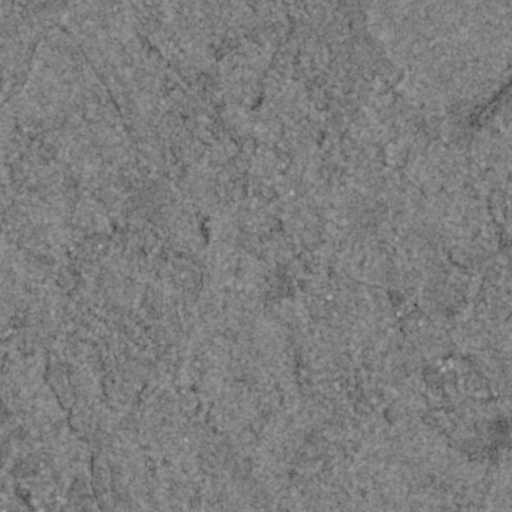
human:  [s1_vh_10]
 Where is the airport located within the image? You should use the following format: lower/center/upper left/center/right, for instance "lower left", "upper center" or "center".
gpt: The airport is located in the upper right of the image.
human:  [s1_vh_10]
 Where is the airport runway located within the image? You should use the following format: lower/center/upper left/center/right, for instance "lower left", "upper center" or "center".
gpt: The airport runway is located in the upper right of the image.
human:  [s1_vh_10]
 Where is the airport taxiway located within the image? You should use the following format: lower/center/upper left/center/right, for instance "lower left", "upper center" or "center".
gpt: The airport taxiway is located in the upper right of the image.
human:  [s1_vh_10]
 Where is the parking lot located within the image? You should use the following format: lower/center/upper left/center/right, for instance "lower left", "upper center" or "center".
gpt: The parking lot is located in the lower right of the image.
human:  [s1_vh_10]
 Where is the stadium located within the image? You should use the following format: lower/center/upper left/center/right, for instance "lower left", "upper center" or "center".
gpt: The stadium is located in the lower right of the image.
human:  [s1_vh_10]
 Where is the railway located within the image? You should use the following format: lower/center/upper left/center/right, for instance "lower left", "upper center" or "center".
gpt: The railway is located in the lower right of the image.
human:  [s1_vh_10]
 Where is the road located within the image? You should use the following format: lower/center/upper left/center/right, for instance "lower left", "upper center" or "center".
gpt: There is no road in the image.

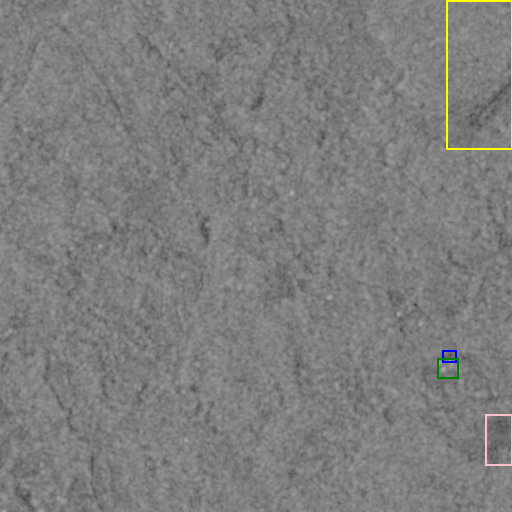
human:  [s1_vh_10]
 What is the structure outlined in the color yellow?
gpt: The structure outlined in yellow is an airport.
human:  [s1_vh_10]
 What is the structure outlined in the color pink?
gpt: The structure outlined in pink is a park.
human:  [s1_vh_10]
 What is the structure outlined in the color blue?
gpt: The structure outlined in blue is a parking lot.
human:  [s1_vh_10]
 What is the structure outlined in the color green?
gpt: The structure outlined in green is a building.
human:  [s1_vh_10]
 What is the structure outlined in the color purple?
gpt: There is no purple outline.